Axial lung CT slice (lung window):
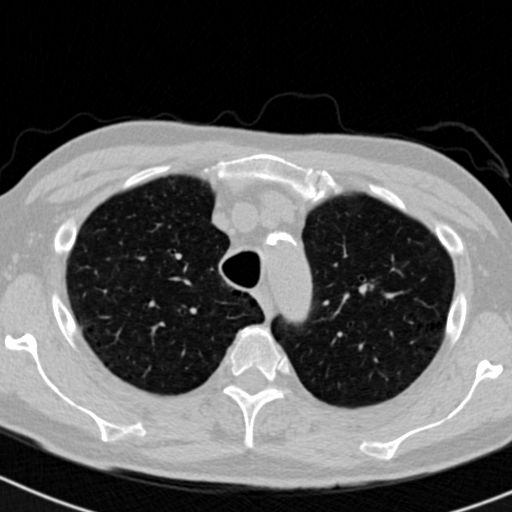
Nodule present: no